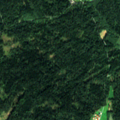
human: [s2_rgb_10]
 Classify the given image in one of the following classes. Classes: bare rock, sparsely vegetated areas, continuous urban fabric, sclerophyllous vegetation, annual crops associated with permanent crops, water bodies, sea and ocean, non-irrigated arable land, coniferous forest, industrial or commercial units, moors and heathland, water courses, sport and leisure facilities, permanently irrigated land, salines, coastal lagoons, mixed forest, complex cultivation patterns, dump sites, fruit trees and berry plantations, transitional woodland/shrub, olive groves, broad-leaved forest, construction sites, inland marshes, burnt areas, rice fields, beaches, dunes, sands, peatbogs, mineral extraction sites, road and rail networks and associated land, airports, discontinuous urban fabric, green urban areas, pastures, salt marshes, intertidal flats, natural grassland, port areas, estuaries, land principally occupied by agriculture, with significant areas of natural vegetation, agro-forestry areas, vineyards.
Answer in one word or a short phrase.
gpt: discontinuous urban fabric, coniferous forest